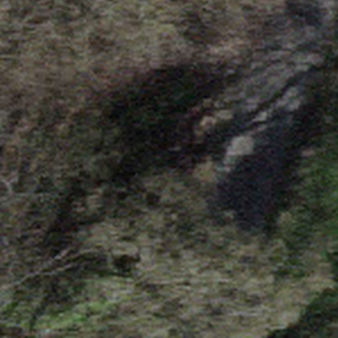
Label: other